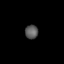
Tissue: lung
Cell type: Others
Senescence score: 0.2273
Nuclear area (px): 180
Mean DAPI intensity: 88.206